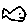
Label: fish